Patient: sex F, age 46
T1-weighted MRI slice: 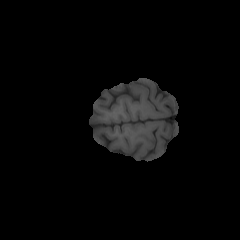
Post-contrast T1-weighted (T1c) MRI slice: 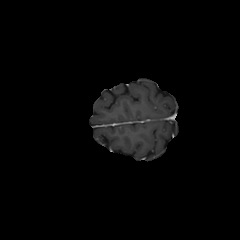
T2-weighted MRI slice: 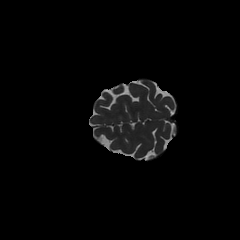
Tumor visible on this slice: no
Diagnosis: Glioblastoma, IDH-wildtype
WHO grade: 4